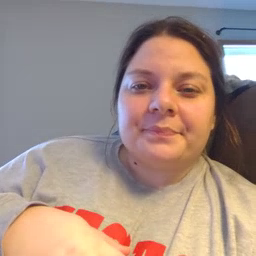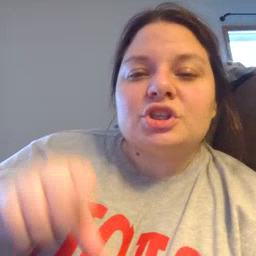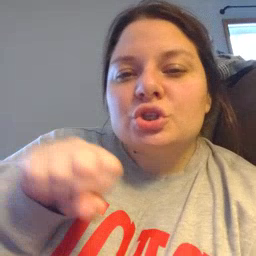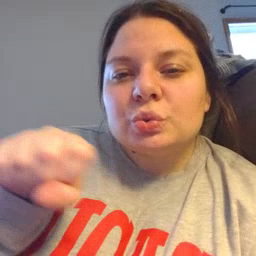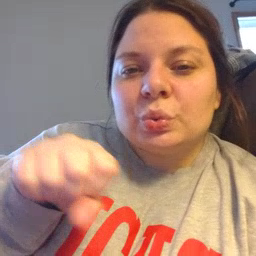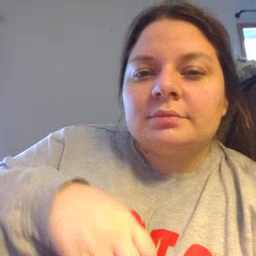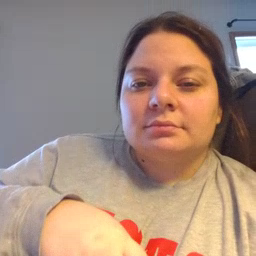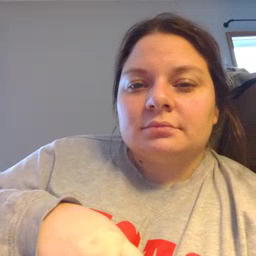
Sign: shoe